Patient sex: F
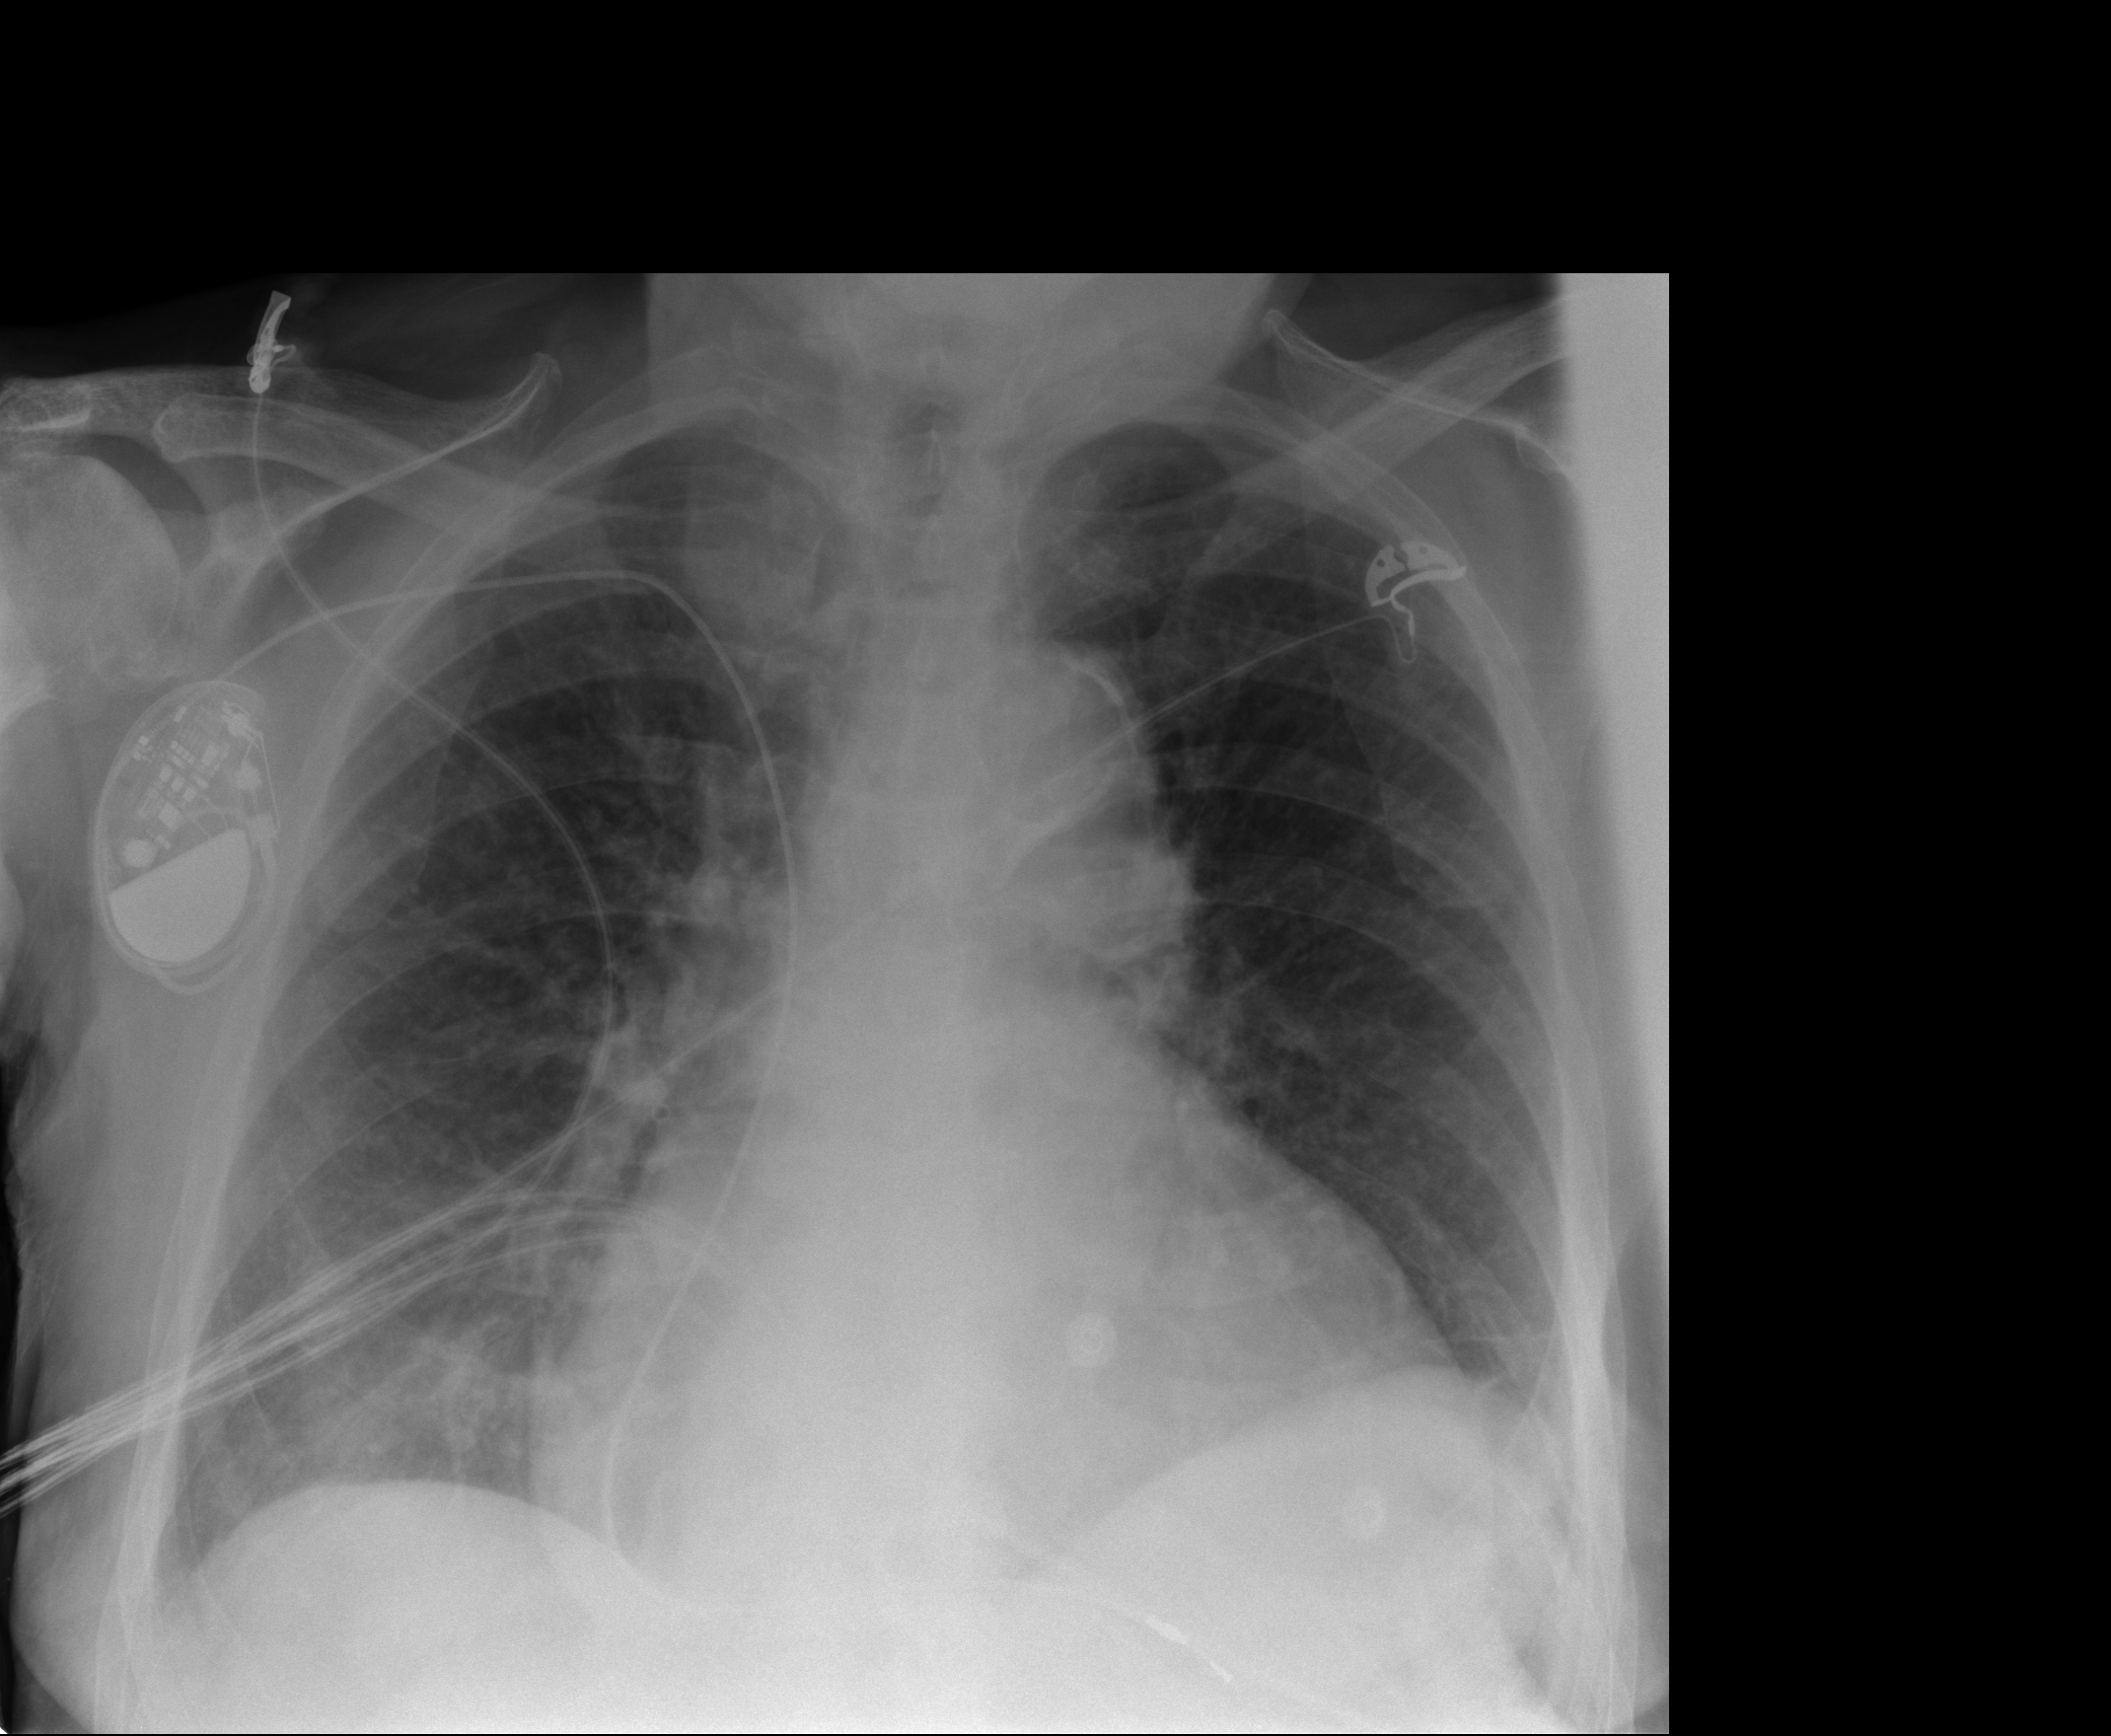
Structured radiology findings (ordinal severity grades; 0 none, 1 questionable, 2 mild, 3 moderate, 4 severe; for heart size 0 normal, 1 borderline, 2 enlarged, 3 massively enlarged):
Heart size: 2
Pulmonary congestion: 0
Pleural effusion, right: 2
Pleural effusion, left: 2
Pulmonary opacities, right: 0
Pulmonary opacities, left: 0
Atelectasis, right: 2
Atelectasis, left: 2